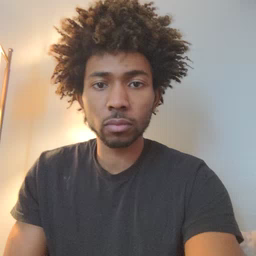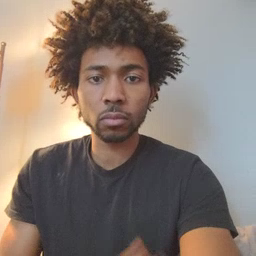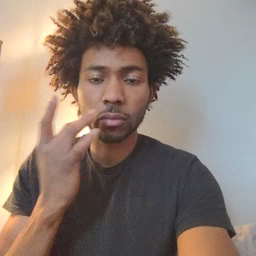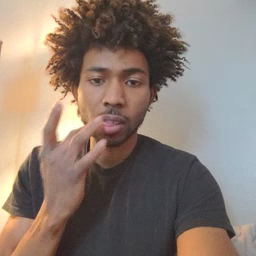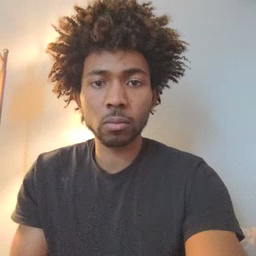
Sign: taste